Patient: sex F, age 69
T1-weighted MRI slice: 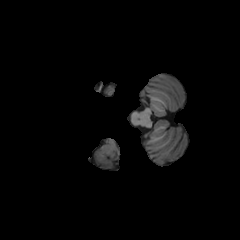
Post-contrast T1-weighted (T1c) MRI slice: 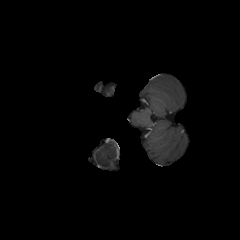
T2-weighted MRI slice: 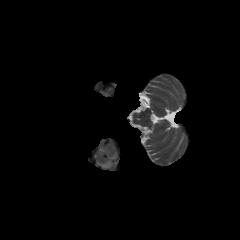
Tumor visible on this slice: no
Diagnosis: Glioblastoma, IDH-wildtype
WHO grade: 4